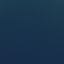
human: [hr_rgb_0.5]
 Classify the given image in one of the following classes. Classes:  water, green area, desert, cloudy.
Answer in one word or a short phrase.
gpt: water